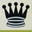
Piece: bQ